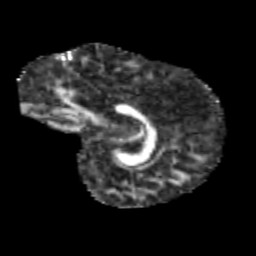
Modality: FA
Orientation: sagittal
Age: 9
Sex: male
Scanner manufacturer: siemens
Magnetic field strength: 3 T
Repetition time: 3.8 s
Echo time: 0.07 s